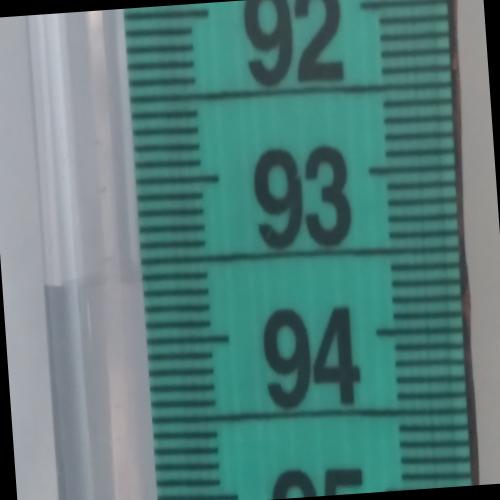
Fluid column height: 93.6 cm